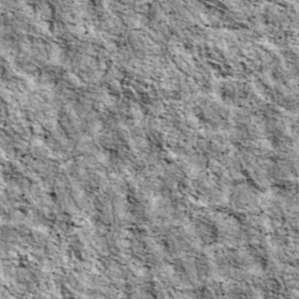
Label: non_frost